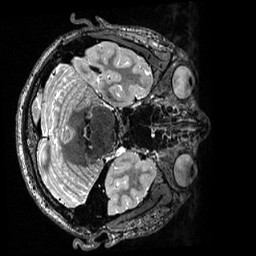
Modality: T2w
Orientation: axial
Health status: healthy
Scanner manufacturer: siemens
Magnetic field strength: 3 T
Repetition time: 3.2 s
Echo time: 0.565 s